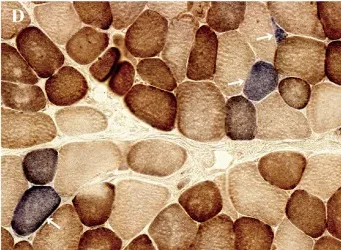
Muscle biopsy of the biceps brachii muscle demonstrated a rimmed vacuolar myopathy. Combined cytochrome c oxidase (COX)/succinate dehydrogenase (SDH) stain demonstrates several COX-negative fibers (arrows) (D).
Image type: pathology (giemsa)